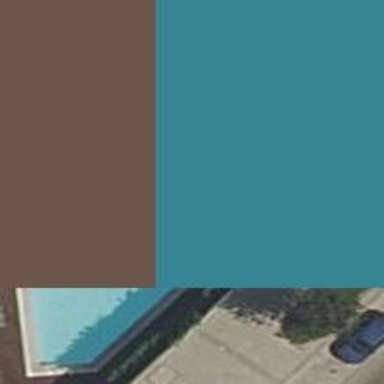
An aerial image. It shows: Swimming pool located in leisure land.